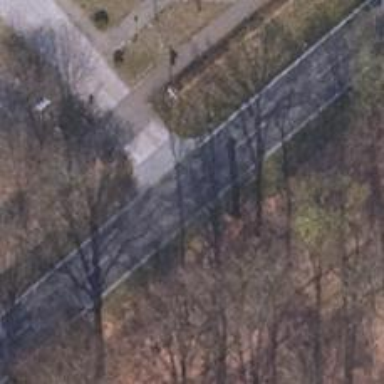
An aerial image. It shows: Secondary road with asphalt surface.